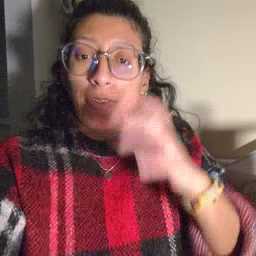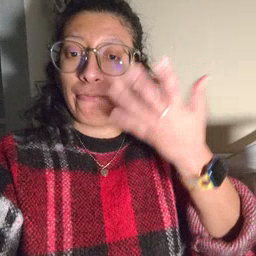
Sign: finish